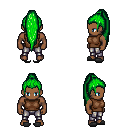
a pixel art fantasy rpg character, male body template, human, dark skin, brown sleeveless shirt, metal pants, green extra-long topknot hairstyle, gray slippers, four views (front, back, left, right), 2x2 character sprite sheet, small pixel art, hard edges, no anti-aliasing